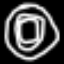
Label: donut